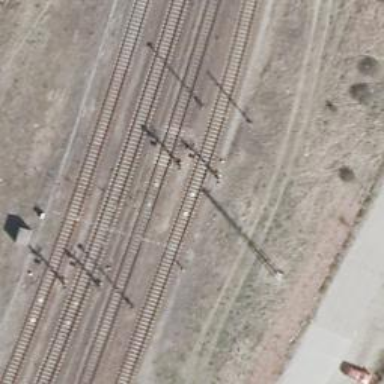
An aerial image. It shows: Railway signal.